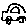
Label: car